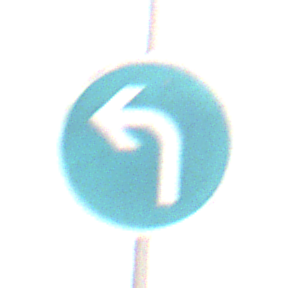
Verkehrszeichen: VorgeschriebeneFahrtrichtungLinks
Umgebung: Outdoor, Nature
Tageszeit: MorningAfternoon
Wetter: Overcast
Licht: Natural
Jahreszeit: NotSpecified
Kontrast: LowContrast